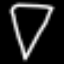
Label: diamond